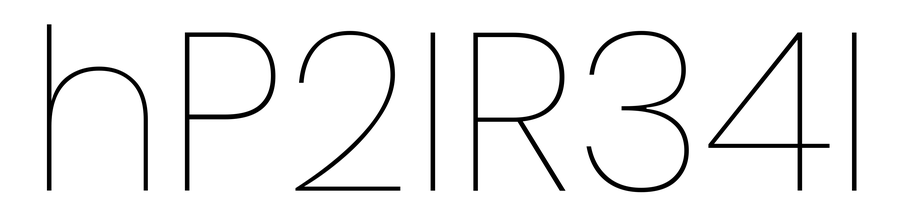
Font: Poppins-Thin